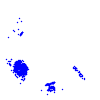
Particle: electron